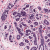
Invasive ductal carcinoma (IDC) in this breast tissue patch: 0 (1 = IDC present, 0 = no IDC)